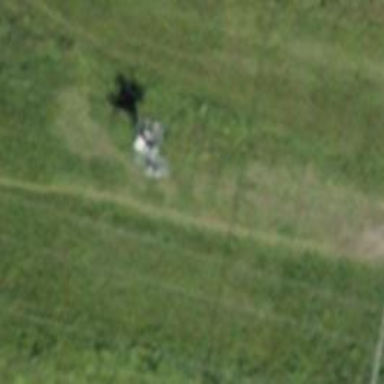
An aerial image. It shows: Pylon used for aerialway.